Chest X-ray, PA view. Patient: 54 years old, sex M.
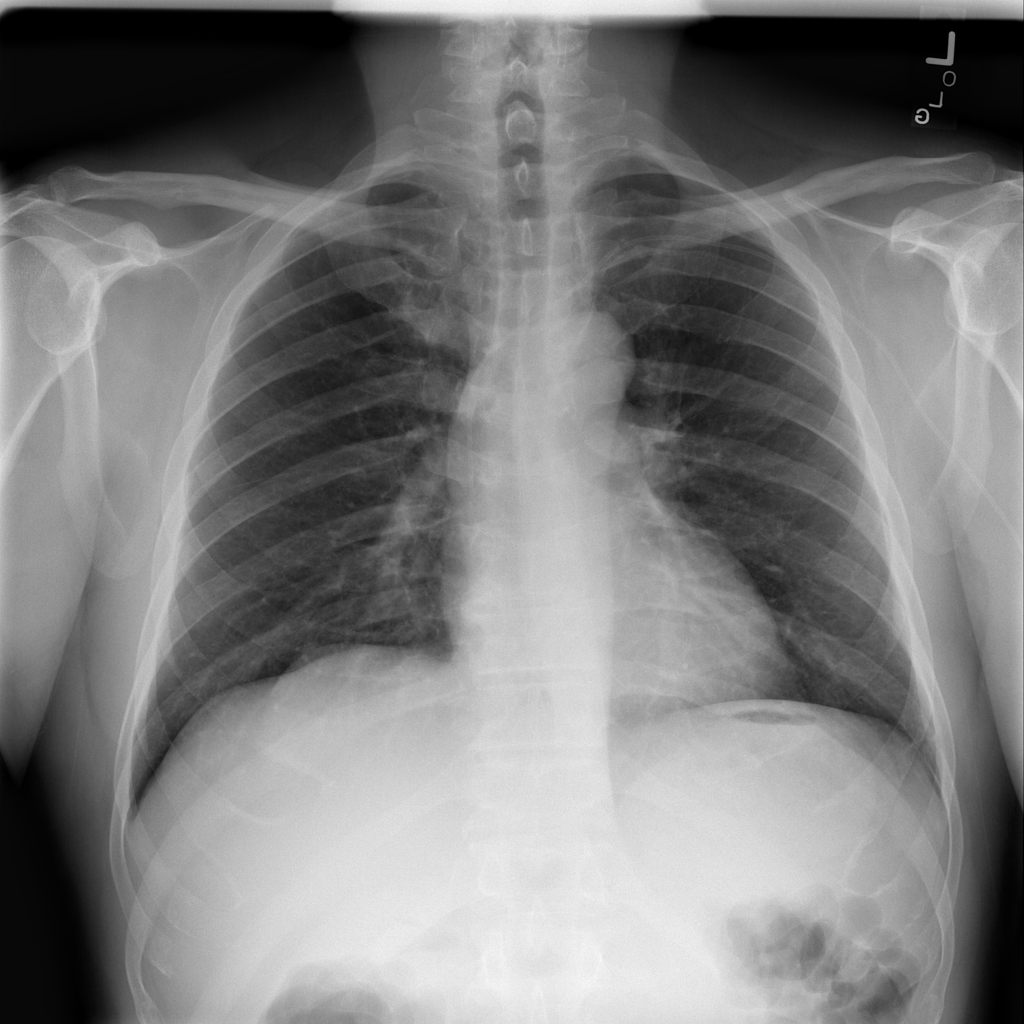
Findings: No Finding